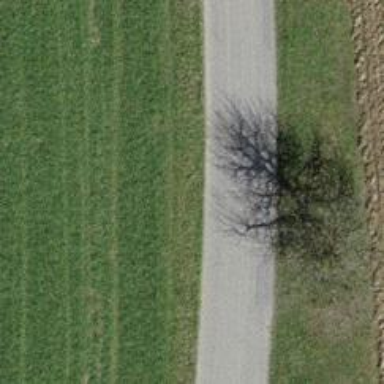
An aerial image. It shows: Unclassified paved road.